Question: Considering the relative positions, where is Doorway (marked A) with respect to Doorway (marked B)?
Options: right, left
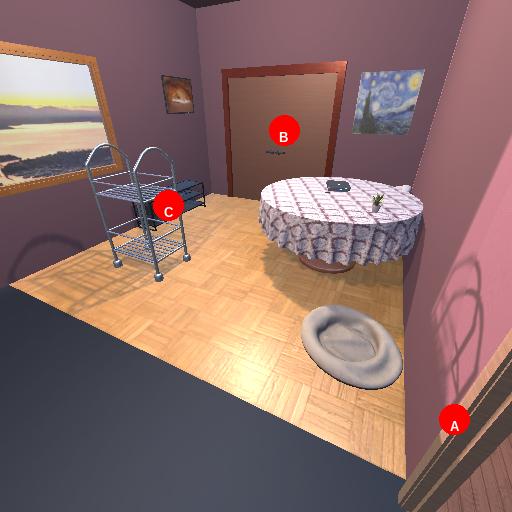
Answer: right